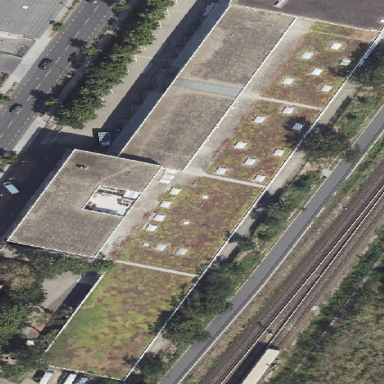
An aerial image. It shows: Commercial building with flat roof.